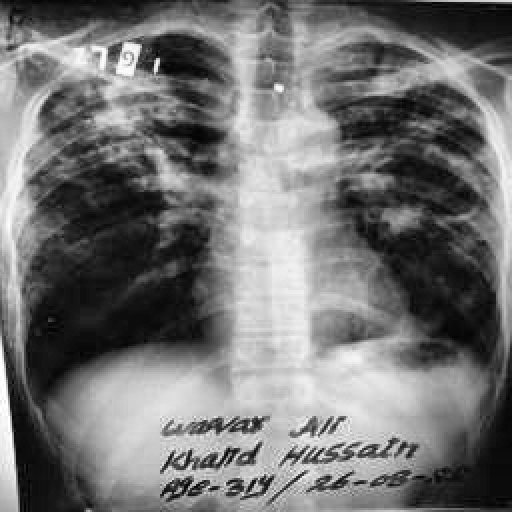
Finding: TUBERCULOSIS